Interaction volume radius: 5 \u00c5
Interaction volume height: 25 \u00c5
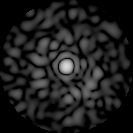
Disorder parameter: 0.8097